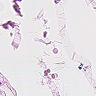
Metastatic tissue present: no